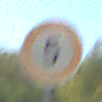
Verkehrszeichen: Geschwindigkeit5
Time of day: Midday
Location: Outdoor (Nature)
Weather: Clear
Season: Summer
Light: Natural